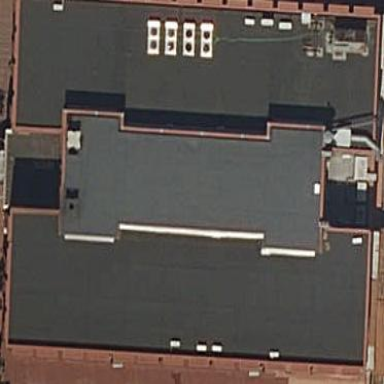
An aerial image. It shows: Public building.